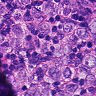
Metastatic tissue present: yes